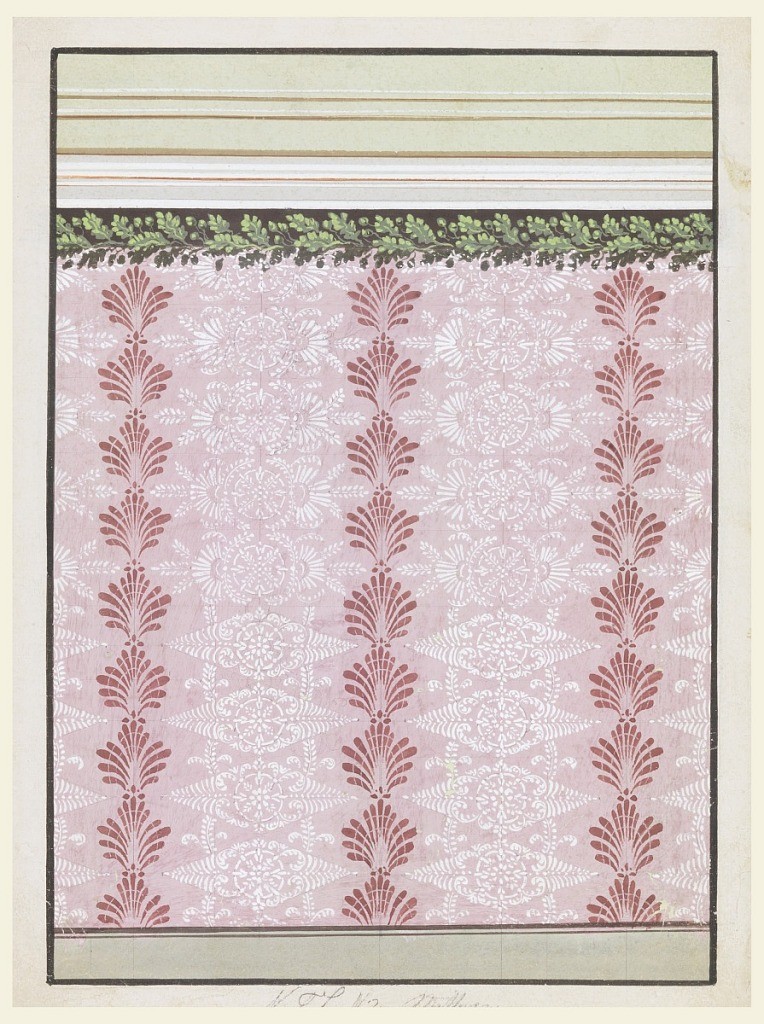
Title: Wallpaper Design
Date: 1835–50
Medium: Brush and gouache, graphite on white paper
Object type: Drawing
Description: A dado is shown at the bottom, and a high entablature on top. The panel is rose, and divided into stripes by vertical rows of palmettes. Two alternative suggestions are made for the white motifs decorating the stripes: lozenge motifs connected by curved boughs and complicated motifs consisting of rosettes, halves of petals, leaf boughs. On top is an oak garland, the upper part of which is shown against a dark background.